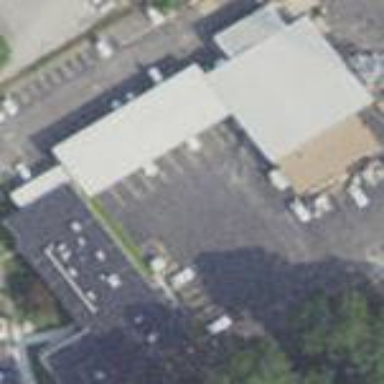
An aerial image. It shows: Building.